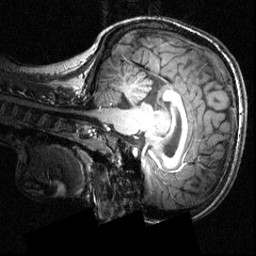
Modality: T1w
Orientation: sagittal
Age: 20
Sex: female
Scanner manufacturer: siemens
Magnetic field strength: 3.951 T
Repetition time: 1.5 s
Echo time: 0.00335 s